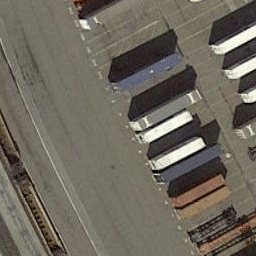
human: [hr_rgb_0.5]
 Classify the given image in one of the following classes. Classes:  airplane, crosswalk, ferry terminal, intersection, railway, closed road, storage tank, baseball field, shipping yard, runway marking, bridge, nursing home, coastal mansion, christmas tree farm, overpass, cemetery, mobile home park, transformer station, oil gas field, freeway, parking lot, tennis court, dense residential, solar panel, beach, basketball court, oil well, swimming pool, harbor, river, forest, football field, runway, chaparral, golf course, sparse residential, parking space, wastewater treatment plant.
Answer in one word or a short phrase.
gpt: shipping yard